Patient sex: M
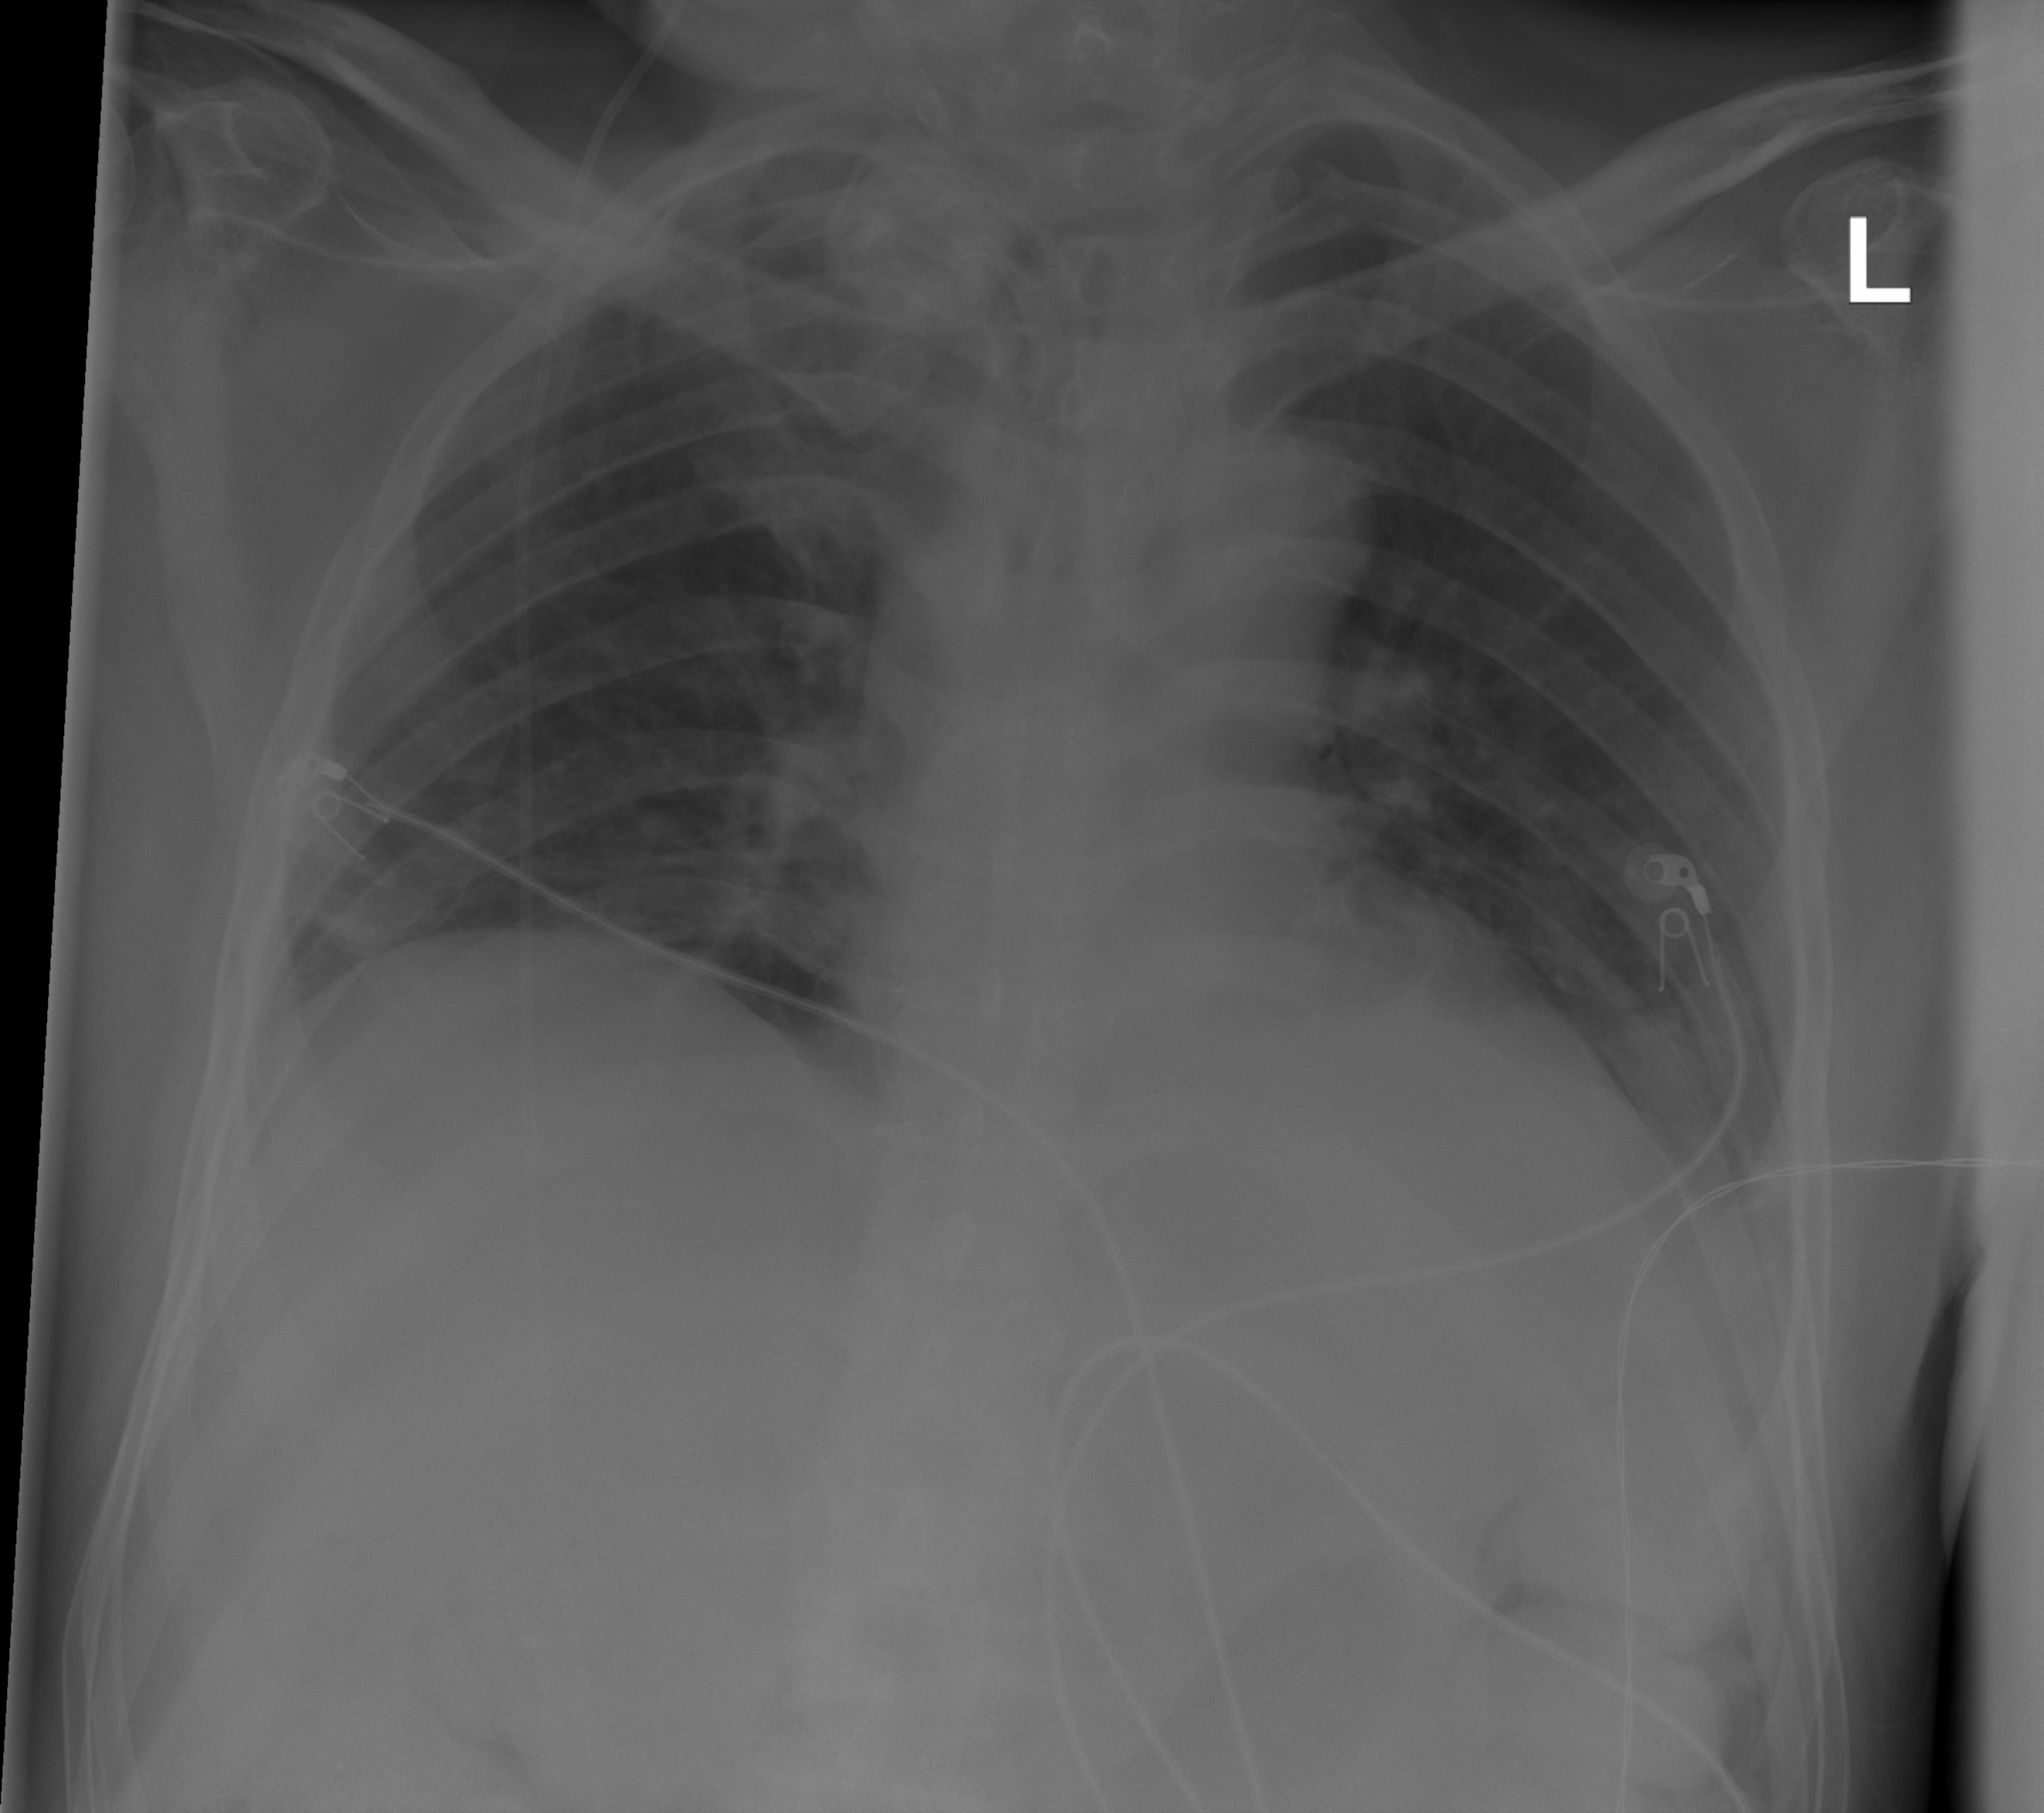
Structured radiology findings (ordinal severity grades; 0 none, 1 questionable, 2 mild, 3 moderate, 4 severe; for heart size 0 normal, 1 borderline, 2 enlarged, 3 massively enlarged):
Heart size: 0
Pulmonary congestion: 0
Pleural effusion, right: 0
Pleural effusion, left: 2
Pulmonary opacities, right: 0
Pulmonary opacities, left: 0
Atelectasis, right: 2
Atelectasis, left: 2